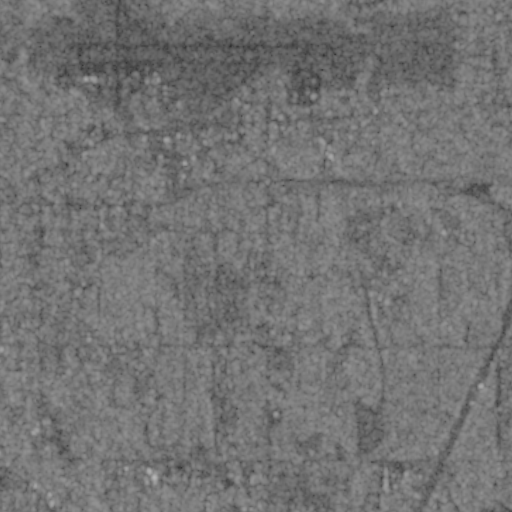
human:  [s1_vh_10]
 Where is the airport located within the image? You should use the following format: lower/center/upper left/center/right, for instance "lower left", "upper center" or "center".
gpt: The airport is located in the upper of the image.
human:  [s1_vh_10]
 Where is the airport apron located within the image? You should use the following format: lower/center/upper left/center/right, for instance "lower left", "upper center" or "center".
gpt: The airport apron is located in the upper left of the image.
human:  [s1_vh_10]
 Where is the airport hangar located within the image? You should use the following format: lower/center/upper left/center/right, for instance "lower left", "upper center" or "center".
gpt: The airport hangar is located in the upper left of the image.
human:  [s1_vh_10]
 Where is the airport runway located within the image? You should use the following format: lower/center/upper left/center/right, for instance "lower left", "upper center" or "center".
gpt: The airport runway is located in the upper left of the image.
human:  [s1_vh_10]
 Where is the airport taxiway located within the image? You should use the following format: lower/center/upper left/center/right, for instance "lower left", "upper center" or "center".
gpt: The airport taxiway is located in the upper left of the image.
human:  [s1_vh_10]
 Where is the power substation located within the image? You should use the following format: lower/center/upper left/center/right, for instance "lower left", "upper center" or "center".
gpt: The power substation is located in the lower right of the image.
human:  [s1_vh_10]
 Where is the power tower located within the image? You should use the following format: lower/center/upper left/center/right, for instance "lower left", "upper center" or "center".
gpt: The power tower is located in the right of the image.
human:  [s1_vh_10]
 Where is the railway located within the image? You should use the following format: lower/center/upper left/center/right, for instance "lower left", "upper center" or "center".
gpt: The railway is located in the upper of the image.
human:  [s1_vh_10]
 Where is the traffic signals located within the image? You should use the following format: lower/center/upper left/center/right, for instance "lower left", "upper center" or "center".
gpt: The traffic signals is located in the lower left of the image.
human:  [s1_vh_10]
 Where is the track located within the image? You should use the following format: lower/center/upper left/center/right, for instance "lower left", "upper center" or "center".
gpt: There is no track in the image.

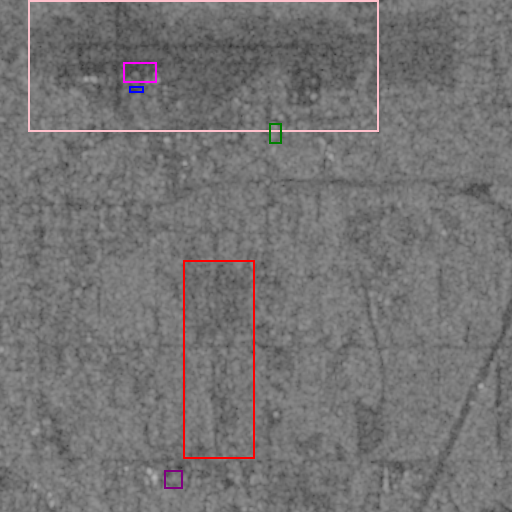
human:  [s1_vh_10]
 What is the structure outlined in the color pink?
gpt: The structure outlined in pink is an airport.
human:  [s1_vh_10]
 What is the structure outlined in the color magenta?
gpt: The structure outlined in magenta is an airport apron.
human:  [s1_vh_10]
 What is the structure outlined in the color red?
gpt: The structure outlined in red is a park.
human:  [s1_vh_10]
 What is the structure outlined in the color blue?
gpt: The structure outlined in blue is a parking lot.
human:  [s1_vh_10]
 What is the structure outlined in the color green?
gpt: The structure outlined in green is a building.
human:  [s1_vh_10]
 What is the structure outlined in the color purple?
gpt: The structure outlined in purple is a building.
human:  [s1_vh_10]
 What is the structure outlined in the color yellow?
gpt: There is no yellow outline.